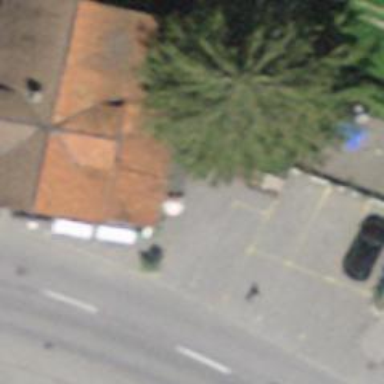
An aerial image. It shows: Restaurant in building.